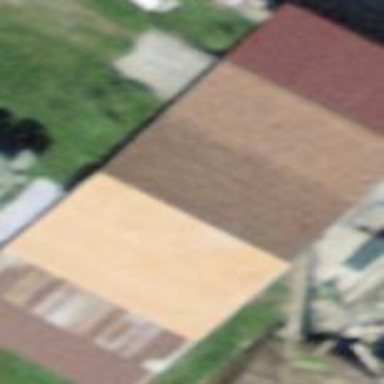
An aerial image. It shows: Barn.